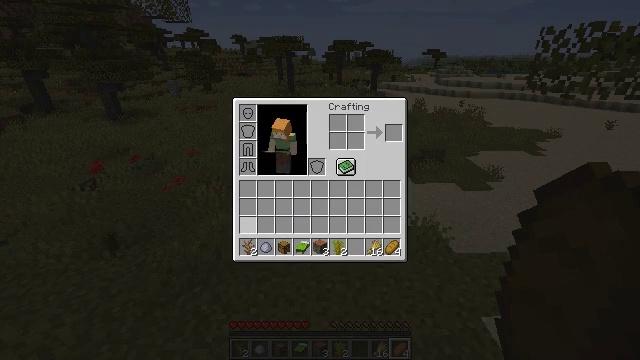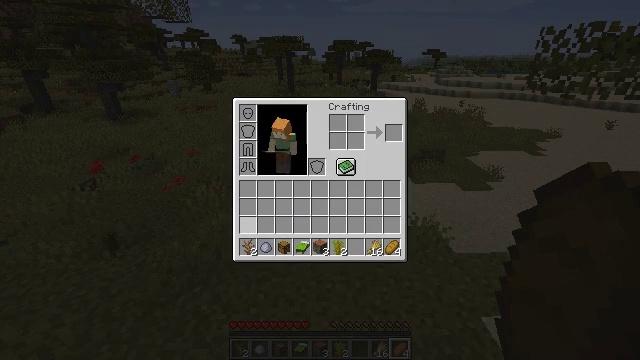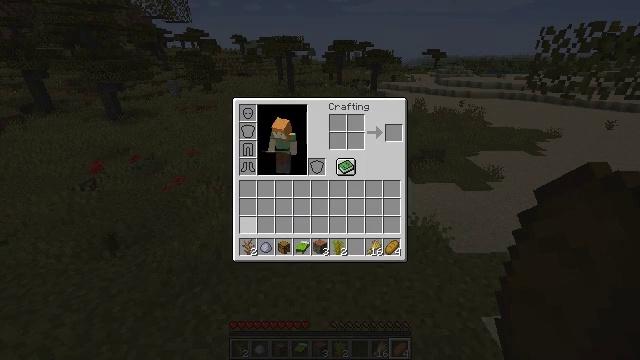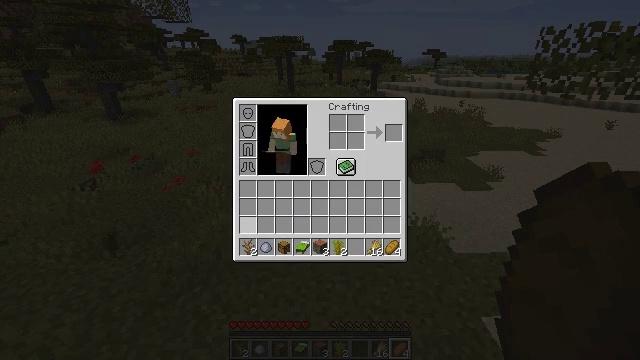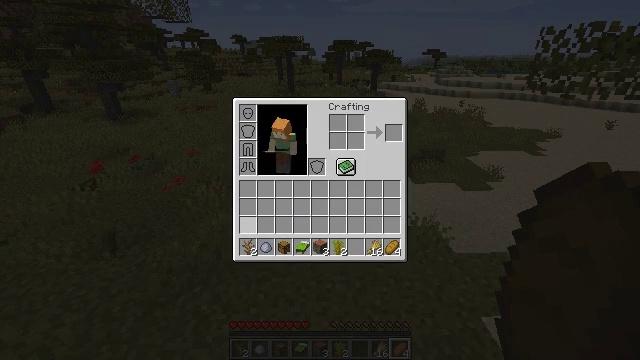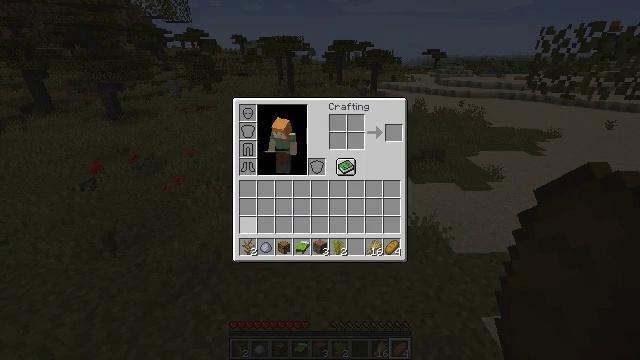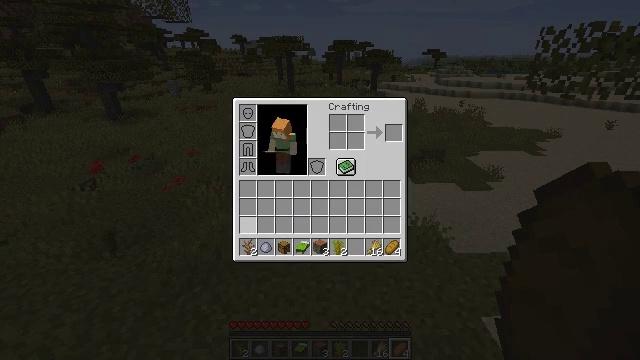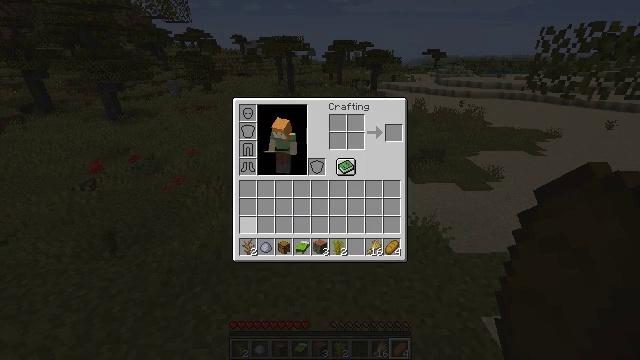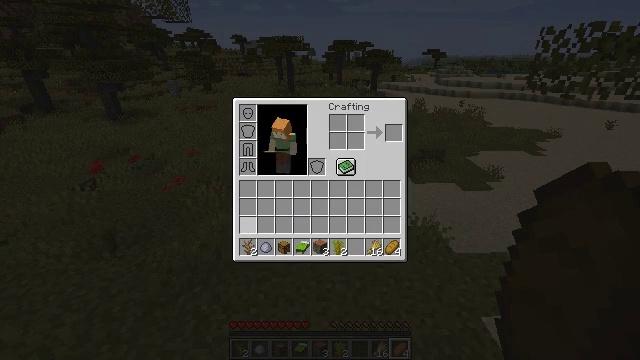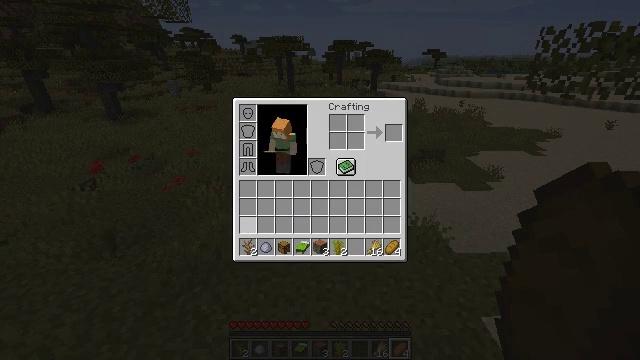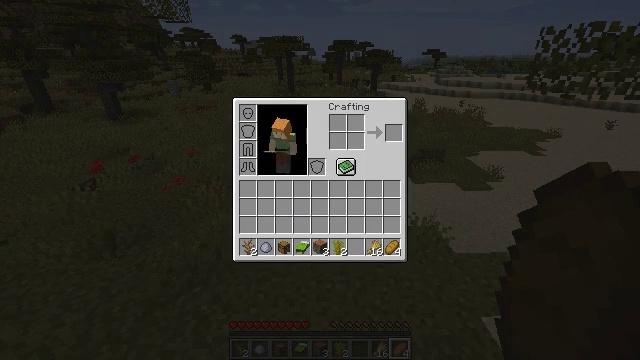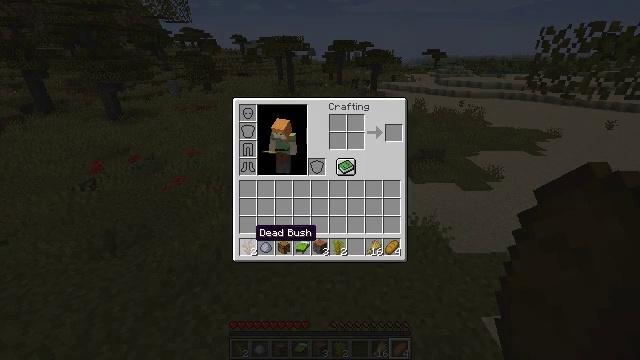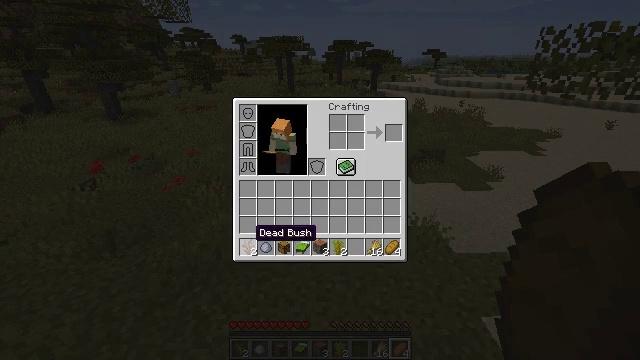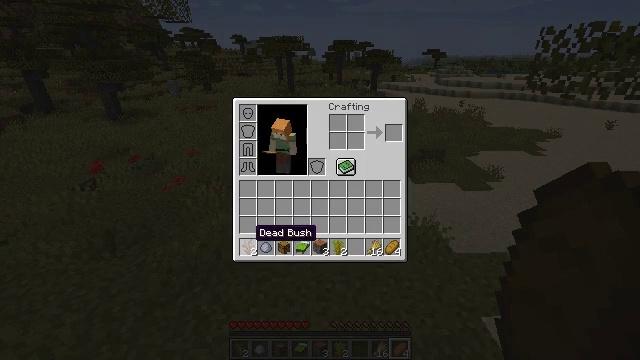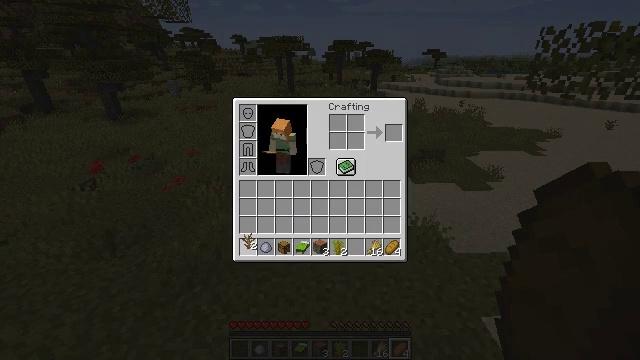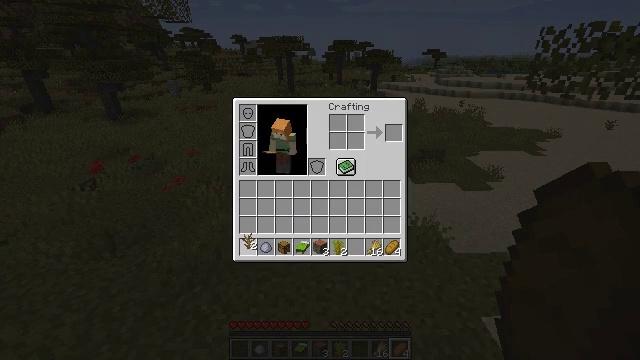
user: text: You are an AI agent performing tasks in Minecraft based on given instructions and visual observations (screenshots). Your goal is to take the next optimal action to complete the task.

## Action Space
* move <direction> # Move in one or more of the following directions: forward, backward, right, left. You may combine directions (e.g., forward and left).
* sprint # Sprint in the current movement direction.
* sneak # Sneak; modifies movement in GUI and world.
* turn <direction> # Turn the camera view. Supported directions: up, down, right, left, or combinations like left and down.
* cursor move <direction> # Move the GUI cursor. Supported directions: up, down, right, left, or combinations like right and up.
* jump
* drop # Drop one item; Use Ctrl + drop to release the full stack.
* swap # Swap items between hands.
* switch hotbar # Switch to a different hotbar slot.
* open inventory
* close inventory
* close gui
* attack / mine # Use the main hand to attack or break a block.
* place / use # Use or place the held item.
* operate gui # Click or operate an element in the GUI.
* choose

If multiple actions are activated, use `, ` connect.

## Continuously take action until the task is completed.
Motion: motion action
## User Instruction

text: Drop a dead bush.
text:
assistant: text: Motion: no_op
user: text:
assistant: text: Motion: no_op
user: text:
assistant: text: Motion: no_op
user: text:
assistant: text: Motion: no_op
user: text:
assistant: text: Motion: operate gui
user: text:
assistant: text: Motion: operate gui
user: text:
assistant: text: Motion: operate gui
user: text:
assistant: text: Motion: no_op
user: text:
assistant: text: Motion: no_op
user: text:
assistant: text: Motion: cursor move down
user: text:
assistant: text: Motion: no_op
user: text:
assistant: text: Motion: no_op
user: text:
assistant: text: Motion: no_op
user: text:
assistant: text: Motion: operate gui
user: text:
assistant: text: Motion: operate gui
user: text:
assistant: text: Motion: no_op
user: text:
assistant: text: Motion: no_op
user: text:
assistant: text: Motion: no_op
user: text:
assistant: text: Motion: no_op
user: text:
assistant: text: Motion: no_op
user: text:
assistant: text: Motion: no_op
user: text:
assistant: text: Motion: no_op
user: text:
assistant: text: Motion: no_op
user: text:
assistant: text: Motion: no_op
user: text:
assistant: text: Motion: no_op
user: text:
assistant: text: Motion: no_op
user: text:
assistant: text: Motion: no_op
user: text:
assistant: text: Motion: no_op
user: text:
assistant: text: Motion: no_op
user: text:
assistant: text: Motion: no_op